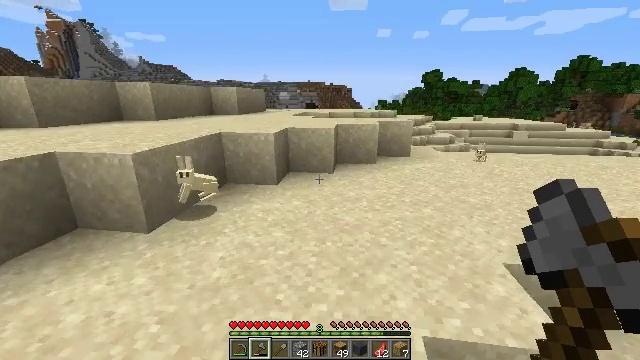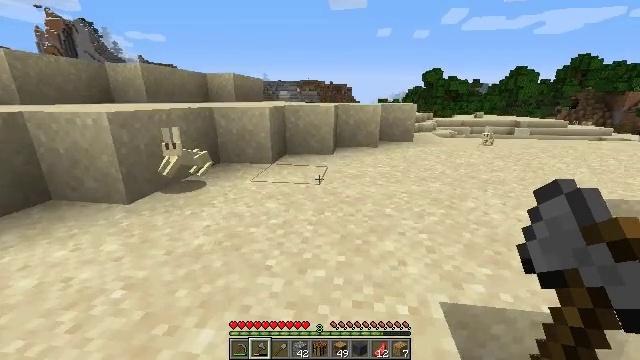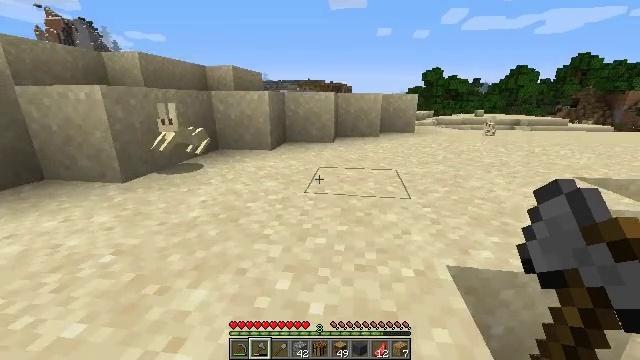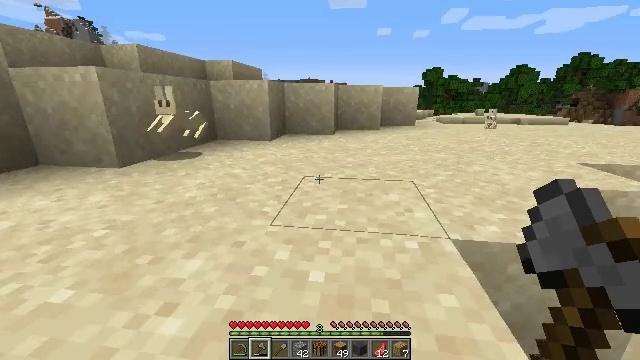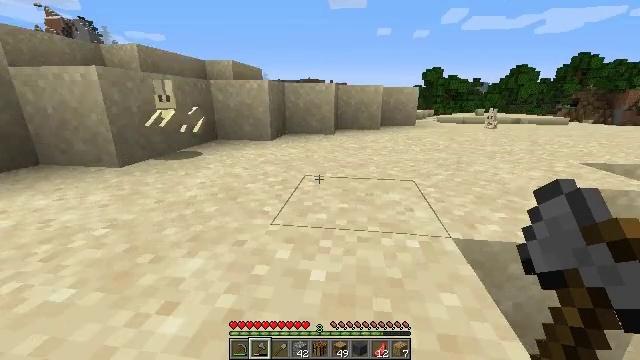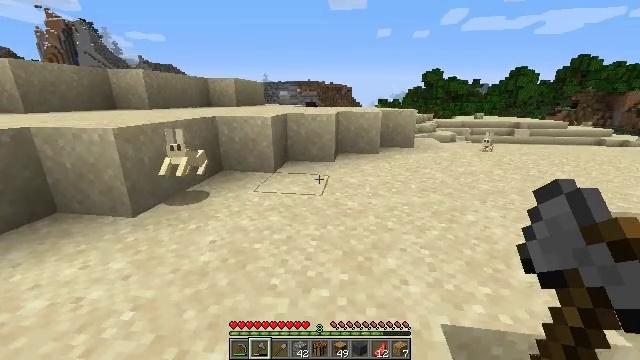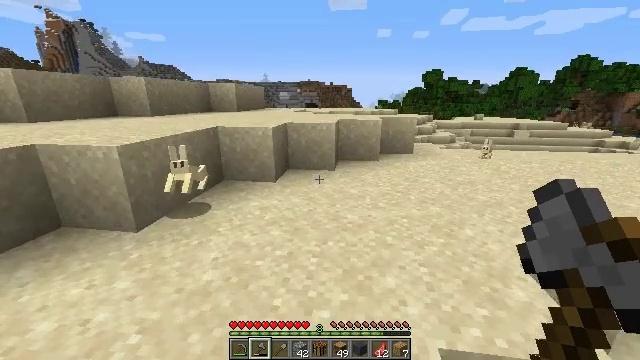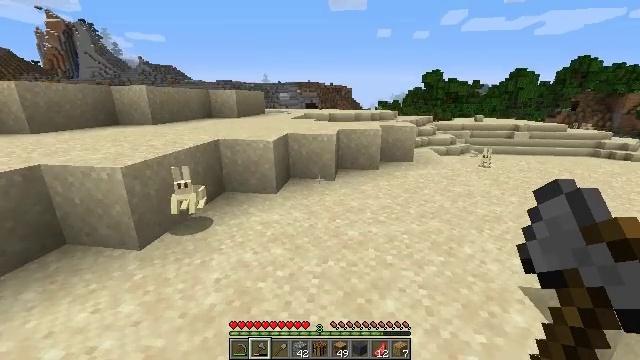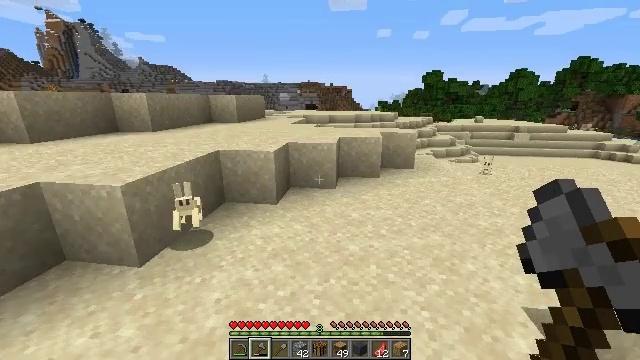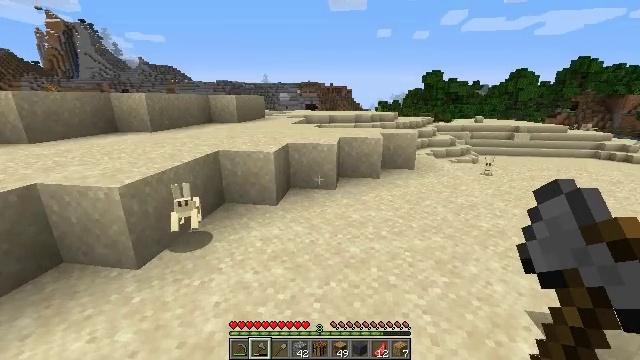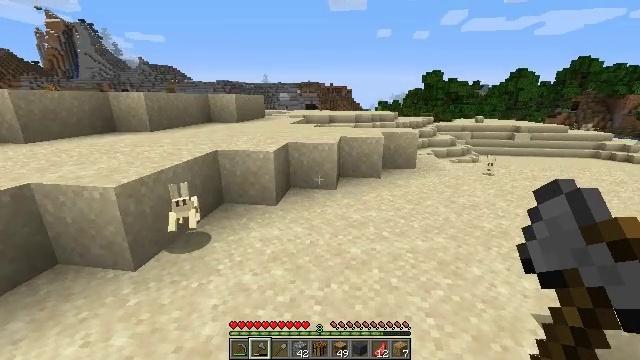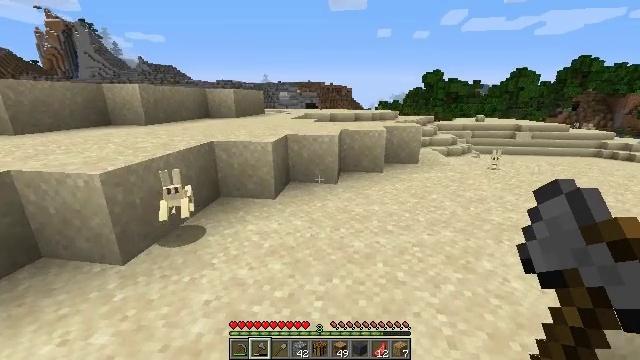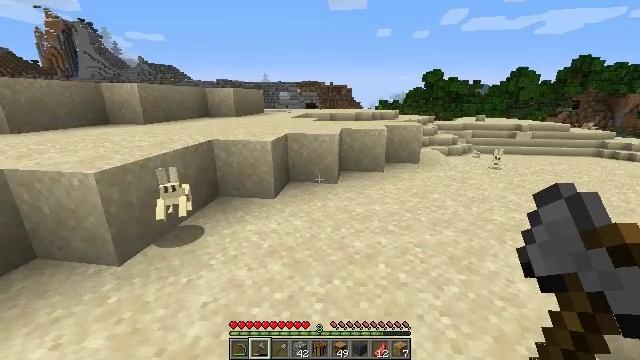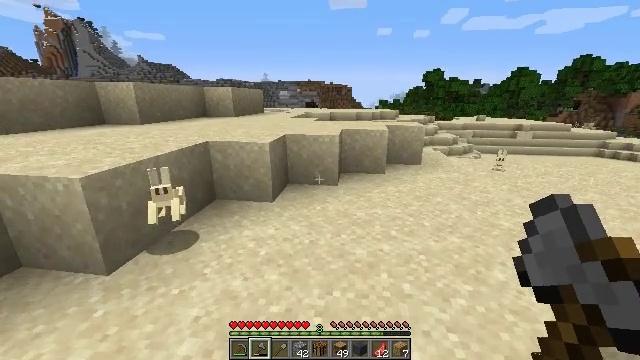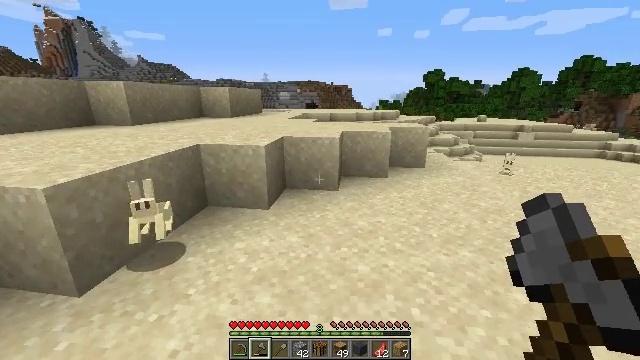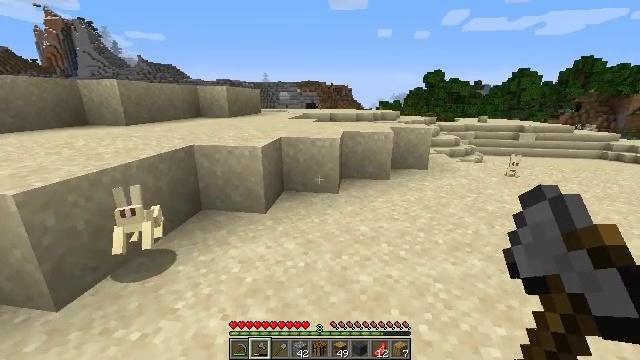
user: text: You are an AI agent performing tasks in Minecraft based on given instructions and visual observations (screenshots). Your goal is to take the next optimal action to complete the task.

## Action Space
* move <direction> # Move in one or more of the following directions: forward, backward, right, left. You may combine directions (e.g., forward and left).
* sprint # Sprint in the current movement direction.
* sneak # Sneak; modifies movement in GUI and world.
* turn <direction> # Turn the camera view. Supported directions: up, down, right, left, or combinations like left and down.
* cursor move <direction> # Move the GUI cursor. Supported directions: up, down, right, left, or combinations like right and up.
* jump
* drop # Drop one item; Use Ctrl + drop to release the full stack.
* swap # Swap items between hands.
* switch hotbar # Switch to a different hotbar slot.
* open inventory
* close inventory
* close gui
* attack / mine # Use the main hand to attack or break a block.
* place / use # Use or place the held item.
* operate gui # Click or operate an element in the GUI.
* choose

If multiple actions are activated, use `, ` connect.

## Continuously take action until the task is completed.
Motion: motion action
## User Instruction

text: Kill mobs.
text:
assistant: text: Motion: move forward
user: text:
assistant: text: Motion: move forward
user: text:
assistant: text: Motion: move forward
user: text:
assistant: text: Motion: move forward, jump
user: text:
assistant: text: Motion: move forward, jump
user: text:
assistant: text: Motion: move forward, jump
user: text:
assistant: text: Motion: move forward, jump
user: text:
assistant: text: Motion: move forward
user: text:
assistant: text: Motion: move forward
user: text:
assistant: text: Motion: move forward
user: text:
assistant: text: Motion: move forward
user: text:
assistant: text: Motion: move forward
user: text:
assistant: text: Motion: move forward
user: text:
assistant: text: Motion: move forward
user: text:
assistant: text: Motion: move forward
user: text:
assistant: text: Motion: move forward
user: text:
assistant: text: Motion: move forward
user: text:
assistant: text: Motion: move forward
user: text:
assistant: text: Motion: move forward
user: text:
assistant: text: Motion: move forward
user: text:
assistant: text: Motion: move forward
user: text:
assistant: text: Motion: move forward
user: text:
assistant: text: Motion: move forward
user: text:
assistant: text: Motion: move forward
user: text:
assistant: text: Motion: move forward
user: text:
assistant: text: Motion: move forward
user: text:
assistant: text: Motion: move forward
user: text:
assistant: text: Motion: move forward
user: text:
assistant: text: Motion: move forward
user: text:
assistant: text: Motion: move forward